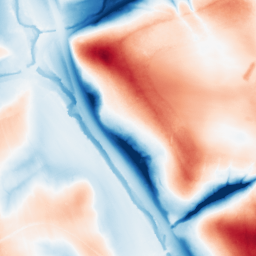
Category: trend_removal
Decomposition family: local_polynomial
Decomposition parameters: window_size: 101
degree: 3
Upsampling method: quadratic
Upsampling parameters: scale: 2
Upsampling scale: 2